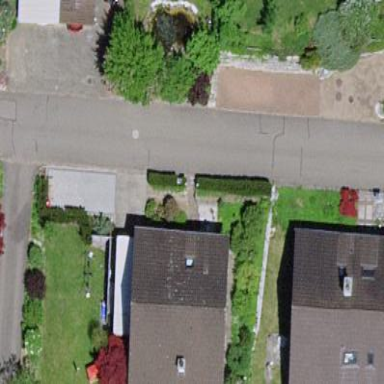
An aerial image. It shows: Residential building.